Question: In my project I have updated my references to Microsoft.Data.Services.Client 5.3.0.0.
However when I deploy with clickonce it still trys to reference:
Microsoft.Data.Services.Client 5.0.0.0 and throws the error Microsoft.Data.Services.Client 5.0.0.0 needs to be installed to the GAC.

The 5.3.0.0 dll's are being included with the clickonce install.
I can't go back to 5.0.0.0 cause the Service Reference has 5.3.0.0 features.
Is there a way I can manually tell clickonce to use 5.3.0.0?
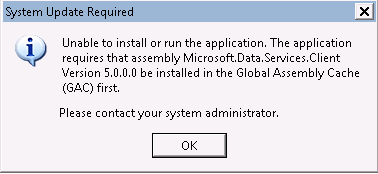
Answer: You need to add the bind <URL> tag in your config file.
'''
<bindingRedirect oldVersion="5.0.0.0" newVersion="5.3.0.0"/>
'''
Also you need to make sure that the new assembly is present in GAC.